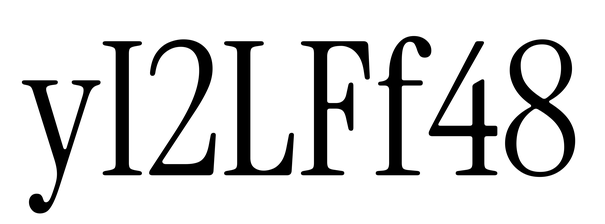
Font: InstrumentSerif-Regular